Chest X-ray. View position: AP
Patient age: 63
Patient sex: F
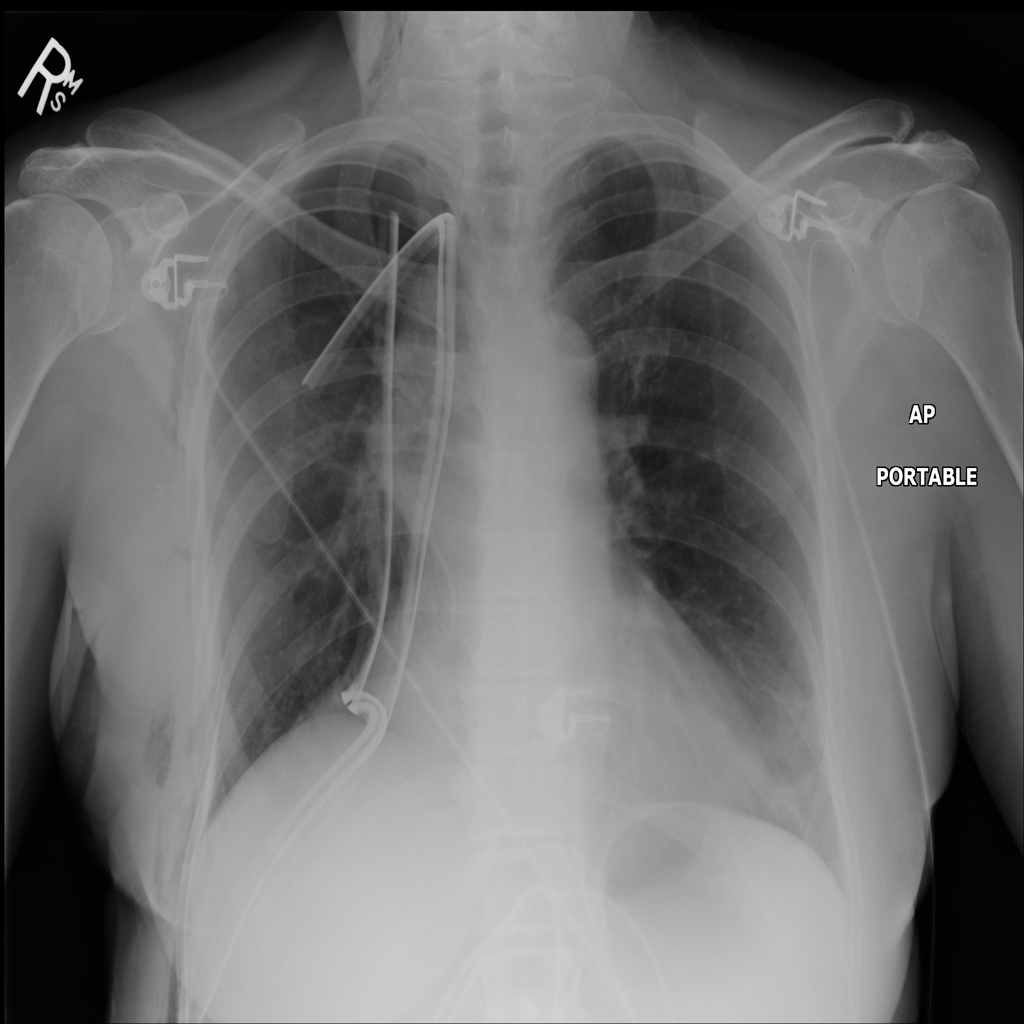
Finding: Pneumothorax